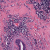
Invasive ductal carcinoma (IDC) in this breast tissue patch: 0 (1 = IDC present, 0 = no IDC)